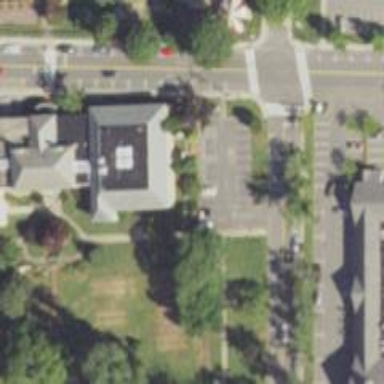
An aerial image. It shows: Parking space.